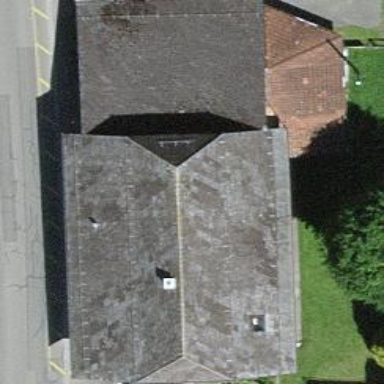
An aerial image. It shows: Residential building with hipped roof.